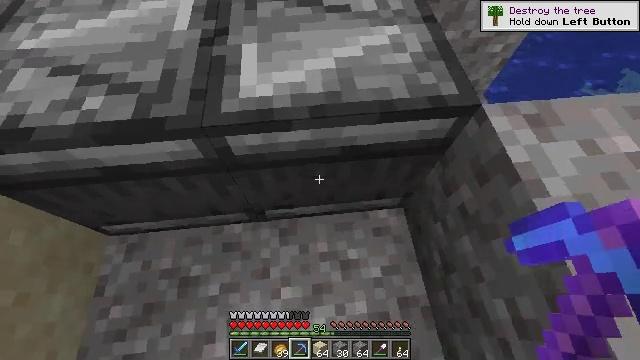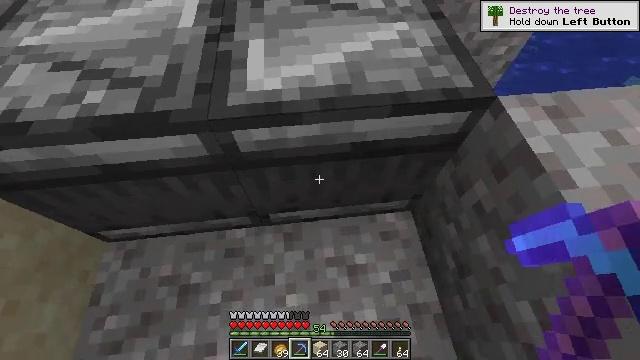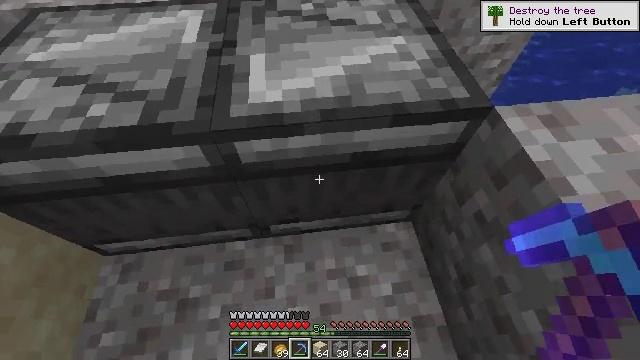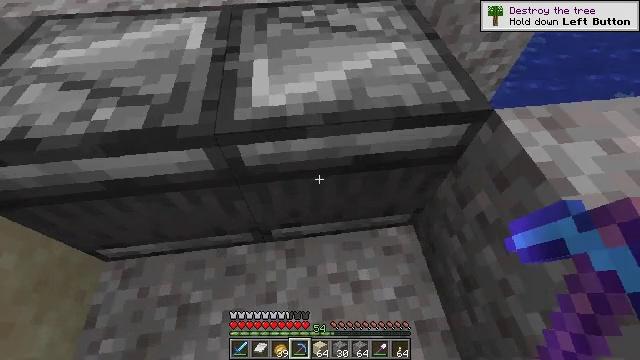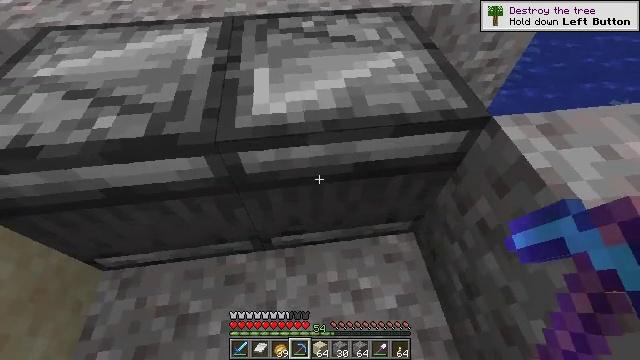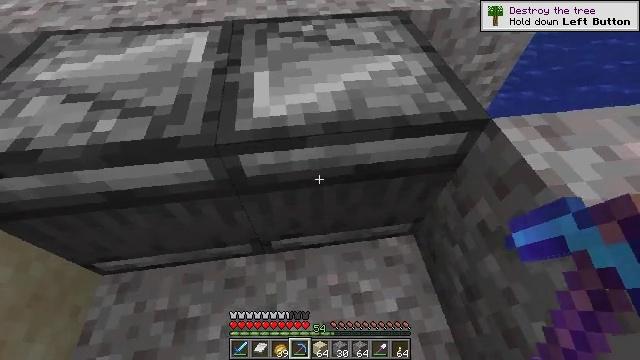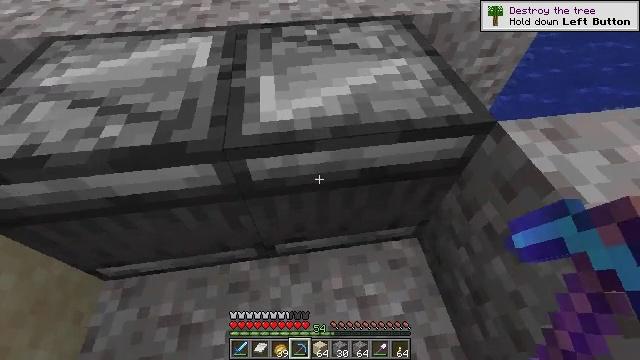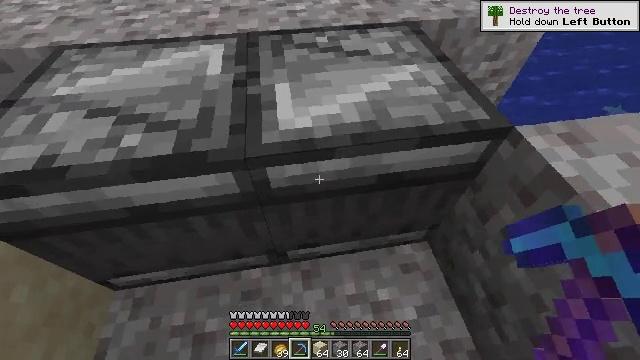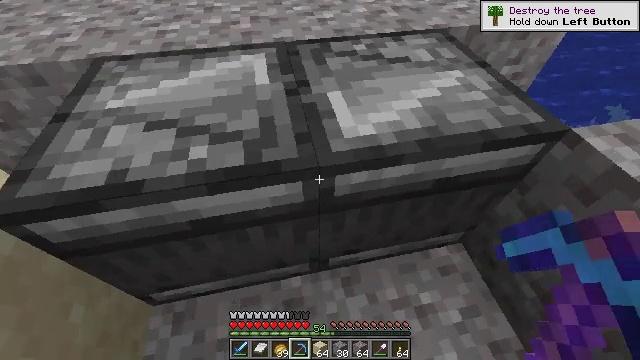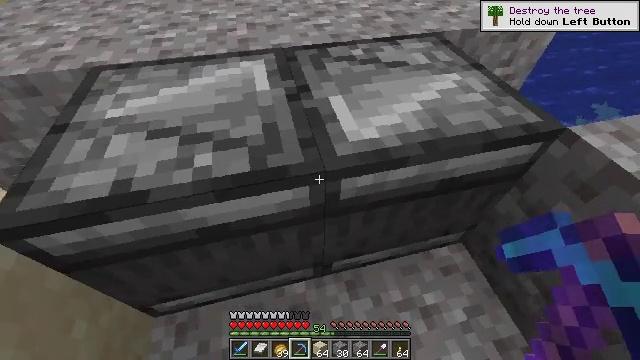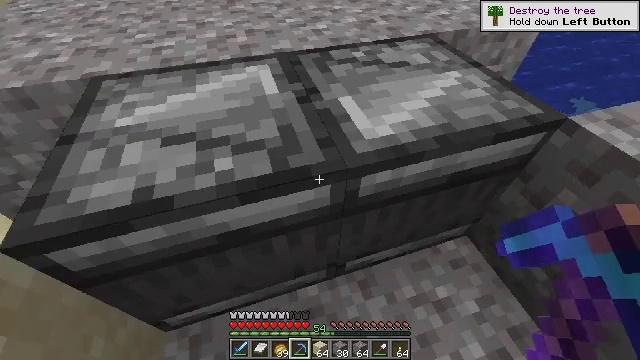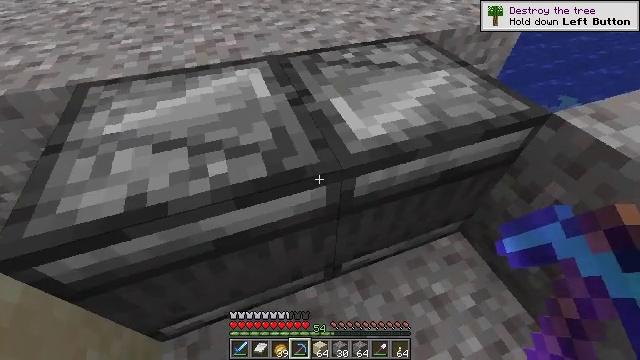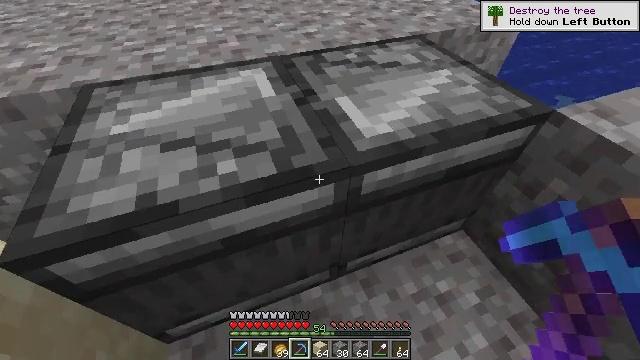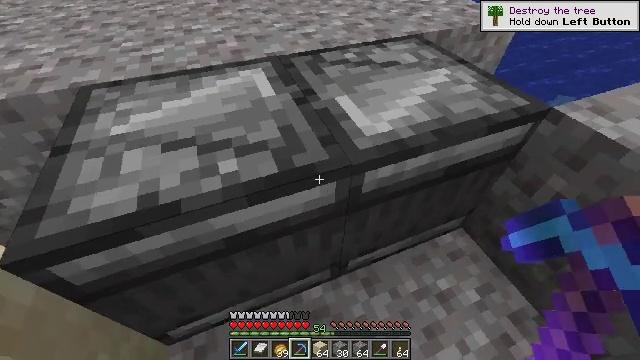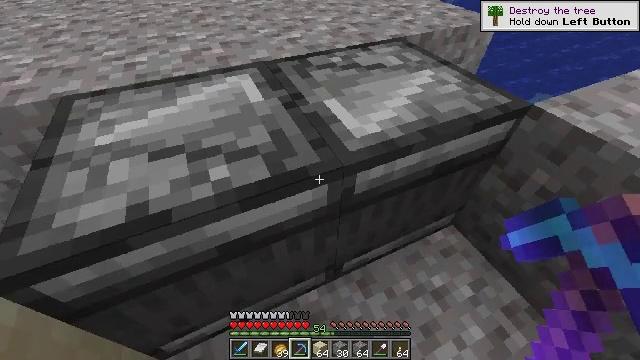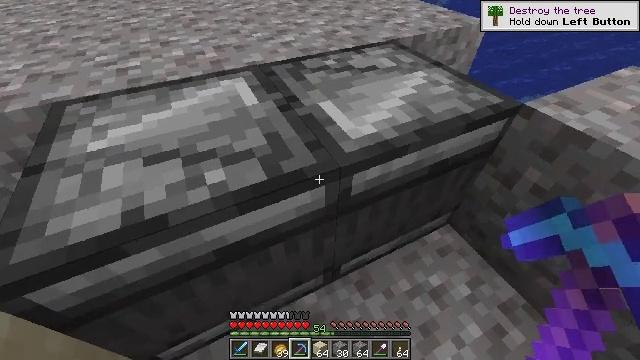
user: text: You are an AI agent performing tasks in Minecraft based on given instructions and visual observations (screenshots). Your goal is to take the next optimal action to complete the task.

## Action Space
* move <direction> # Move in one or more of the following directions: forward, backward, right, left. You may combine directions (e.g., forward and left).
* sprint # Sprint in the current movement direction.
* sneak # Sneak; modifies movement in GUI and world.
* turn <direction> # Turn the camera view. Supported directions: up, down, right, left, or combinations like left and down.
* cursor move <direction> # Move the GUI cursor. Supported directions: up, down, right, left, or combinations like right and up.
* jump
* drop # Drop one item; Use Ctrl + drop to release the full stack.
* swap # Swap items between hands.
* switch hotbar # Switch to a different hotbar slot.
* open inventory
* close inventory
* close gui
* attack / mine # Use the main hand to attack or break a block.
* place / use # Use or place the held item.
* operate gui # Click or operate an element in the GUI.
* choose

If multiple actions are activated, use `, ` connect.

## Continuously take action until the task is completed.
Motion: motion action
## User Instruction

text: Get observer for redstone contraptions.
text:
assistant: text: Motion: turn up
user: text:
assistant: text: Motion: turn up
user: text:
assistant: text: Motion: turn up
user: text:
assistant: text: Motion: turn up
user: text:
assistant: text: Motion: no_op
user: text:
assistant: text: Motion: move left
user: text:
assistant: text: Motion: move left, turn right
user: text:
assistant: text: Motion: move left, turn right and up
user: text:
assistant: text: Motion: turn right
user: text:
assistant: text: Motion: turn right and up
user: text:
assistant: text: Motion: turn right
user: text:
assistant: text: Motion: no_op
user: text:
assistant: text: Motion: no_op
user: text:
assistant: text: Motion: turn right
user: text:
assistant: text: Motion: turn right
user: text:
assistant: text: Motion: turn right
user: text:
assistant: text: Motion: no_op
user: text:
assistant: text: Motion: no_op
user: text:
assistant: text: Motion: no_op
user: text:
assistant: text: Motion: turn right
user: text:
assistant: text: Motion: turn right
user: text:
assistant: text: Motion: turn right and up
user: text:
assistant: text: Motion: turn right
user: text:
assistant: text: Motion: turn right
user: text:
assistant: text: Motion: no_op
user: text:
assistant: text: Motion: no_op
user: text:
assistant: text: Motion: no_op
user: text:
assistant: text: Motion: no_op
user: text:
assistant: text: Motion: no_op
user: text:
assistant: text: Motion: no_op